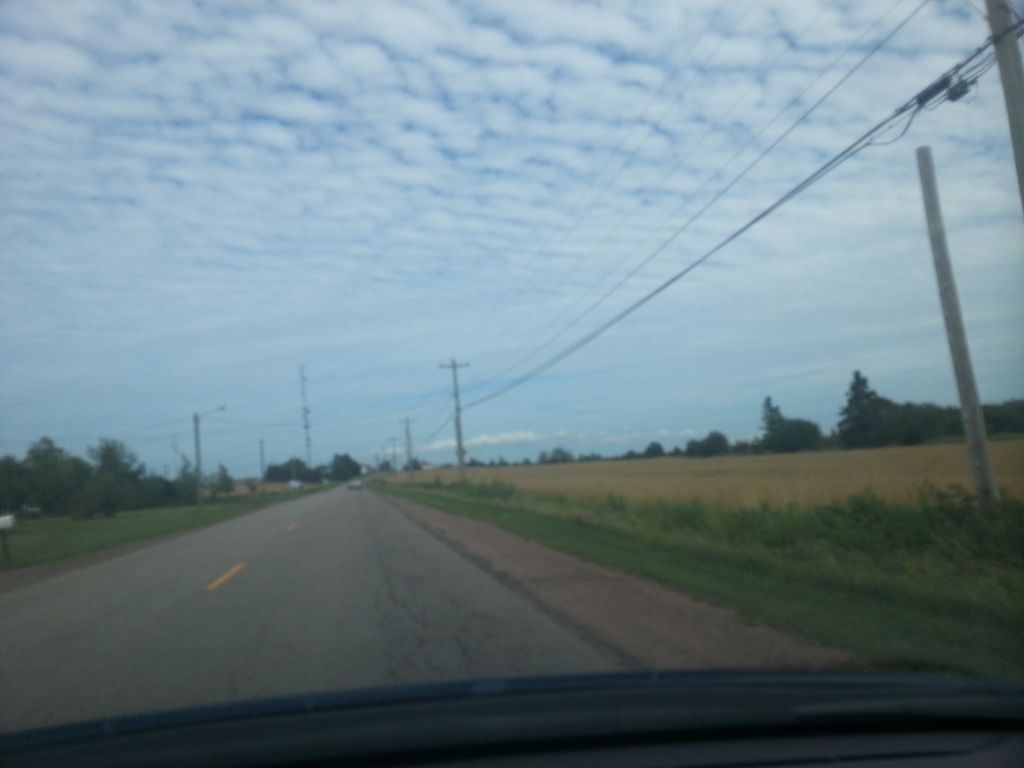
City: charlottetown